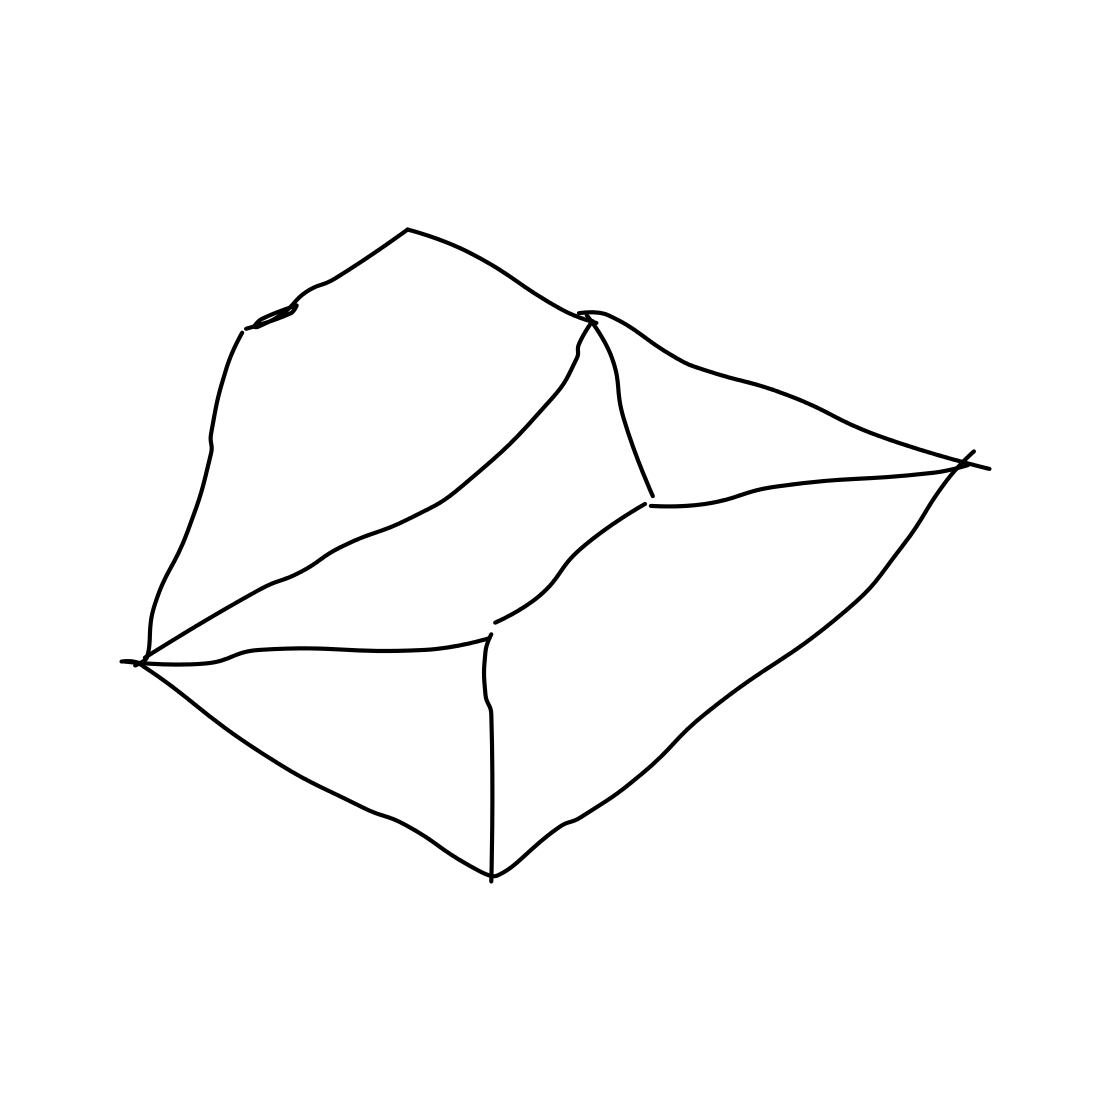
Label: envelope